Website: crate-barrel
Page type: billing-address
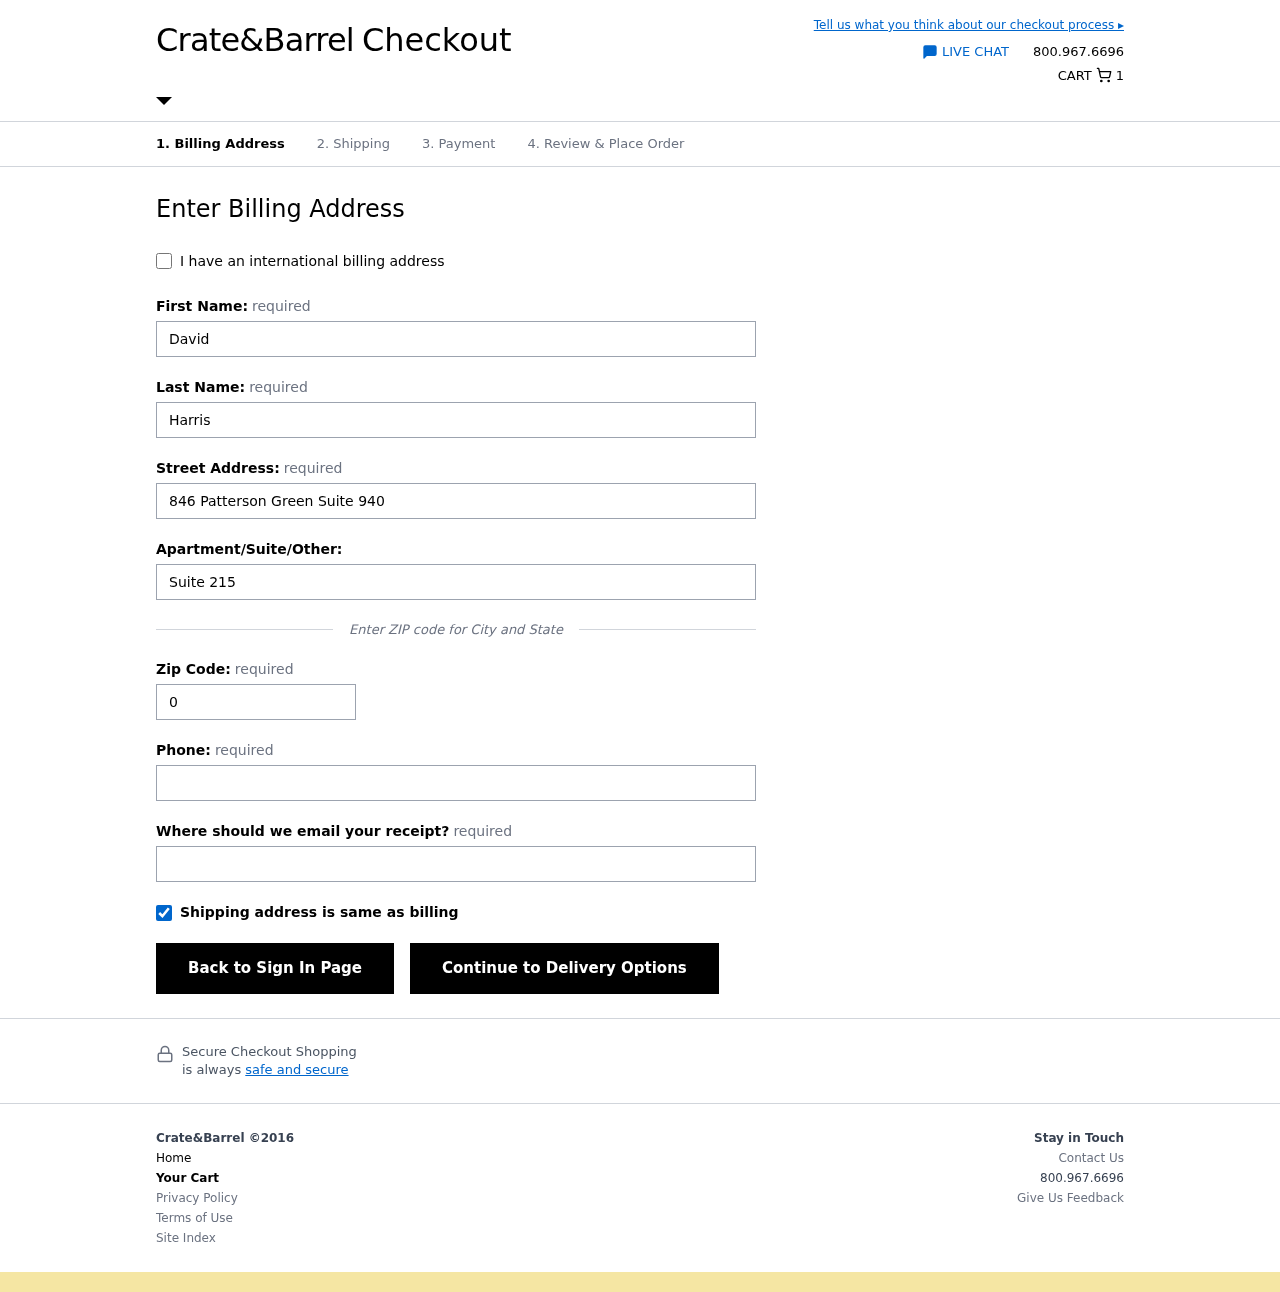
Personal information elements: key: PII_EMAIL
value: davidharris@hotmail.com
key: PII_FIRSTNAME
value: David
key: PII_LASTNAME
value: Harris
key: PII_PHONE
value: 5072593866
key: PII_POSTCODE
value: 06375
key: PII_STREET
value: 846 Patterson Green Suite 940
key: PII_STREET2
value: Suite 215
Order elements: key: ORDER_NUM_ITEMS
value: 1